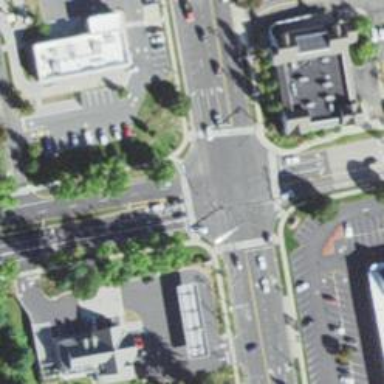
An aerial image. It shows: Marked crossing on the road.